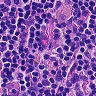
Metastatic tissue present: no